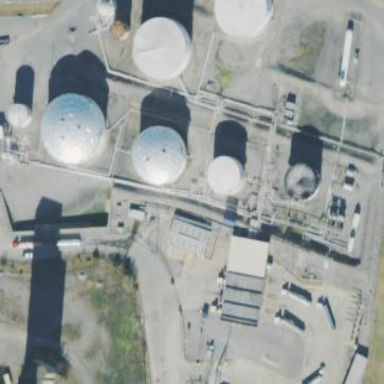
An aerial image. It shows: Industrial area designated as petroleum terminal.